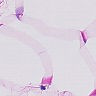
Metastatic tissue present: no